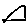
Label: triangle